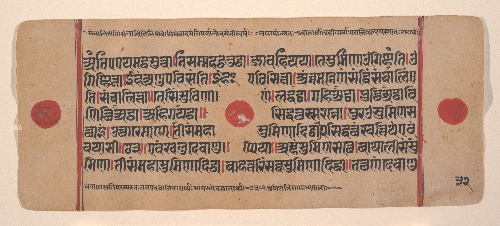
Date: 15th century
Object type: Folio
Classification: Paintings
Medium: Ink, opaque watercolor, and gold on paper
Culture: India (Gujarat)
Dimensions: 4 3/8 x 10 5/8 in. (11.1 x 27 cm)
Department: Asian Art
Credit line: Rogers Fund, 1955
Accession year: 1955
Repository: Metropolitan Museum of Art, New York, NY